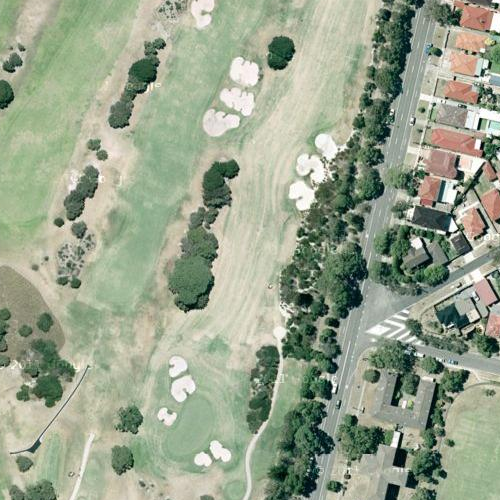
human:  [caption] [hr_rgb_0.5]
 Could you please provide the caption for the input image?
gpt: Some green bushes and small bunkers on the meadow while a few curved paths go across this area .

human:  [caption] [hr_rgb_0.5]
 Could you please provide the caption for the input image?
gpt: There is a meadow with some green bushes and small bunkers on it while soem curved paths go through it .

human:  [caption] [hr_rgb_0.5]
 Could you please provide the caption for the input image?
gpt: Some green bushes and small bunkers on the meadow while some curved paths go through this area .

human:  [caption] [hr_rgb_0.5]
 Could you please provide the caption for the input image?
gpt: There are some green bushes and white bunkers on the meadow while a few curved paths go through the meadow .

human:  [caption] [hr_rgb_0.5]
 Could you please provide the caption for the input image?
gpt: A meadow with some green bushes and small bunkers on it while some curved paths go across it .